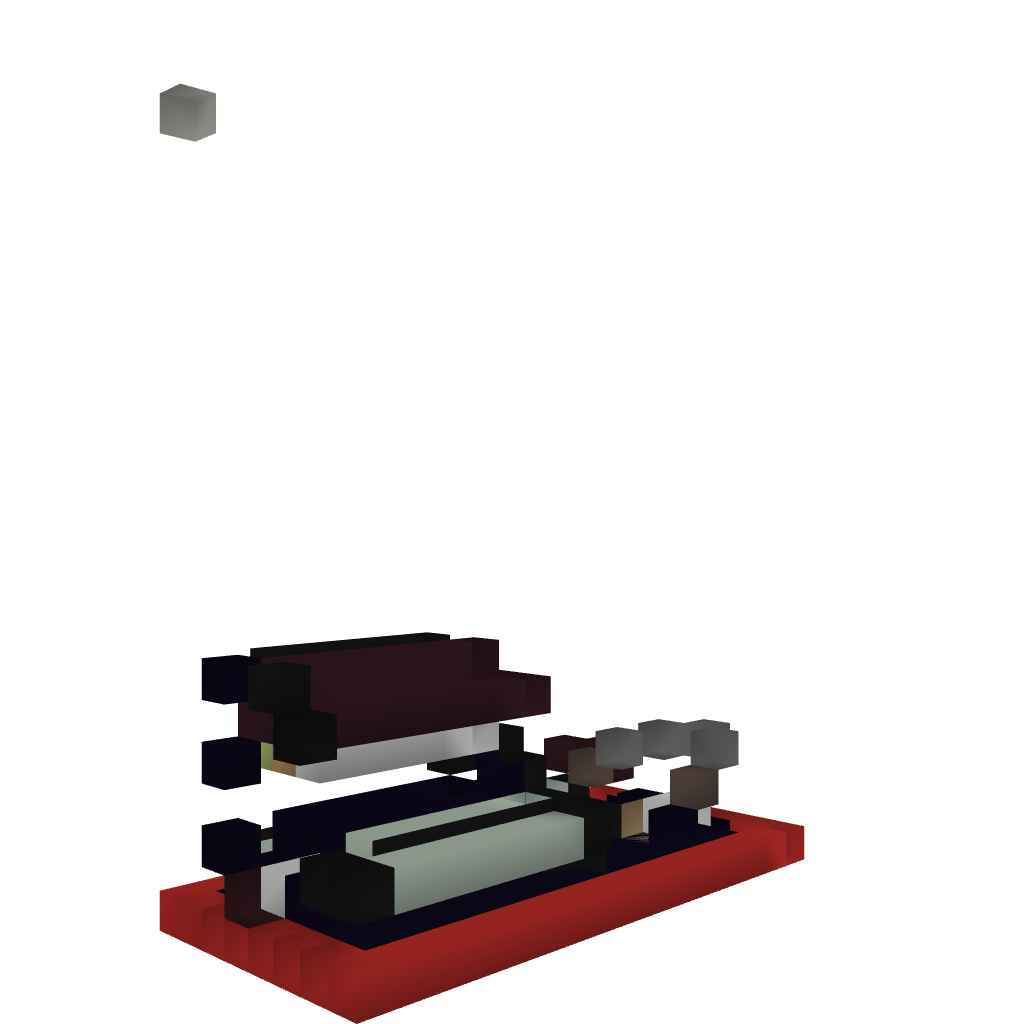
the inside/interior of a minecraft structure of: Biggest Cannon Ever!